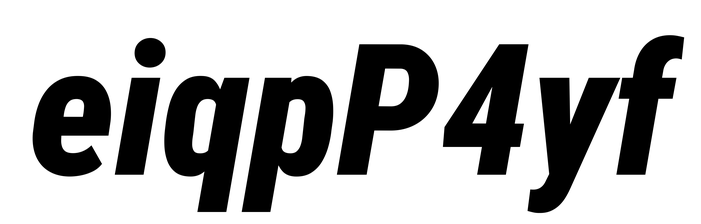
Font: Roboto-Italic_Condensed_Black_Italic